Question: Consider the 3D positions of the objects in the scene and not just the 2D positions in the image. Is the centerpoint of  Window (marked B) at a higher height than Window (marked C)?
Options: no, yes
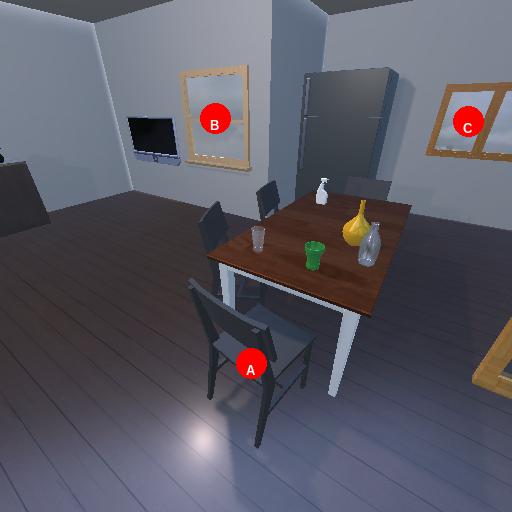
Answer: no